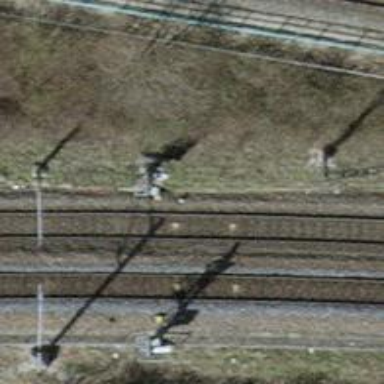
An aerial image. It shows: Railway signal.